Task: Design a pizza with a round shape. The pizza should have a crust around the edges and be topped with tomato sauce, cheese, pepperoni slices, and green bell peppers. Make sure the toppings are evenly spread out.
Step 590:
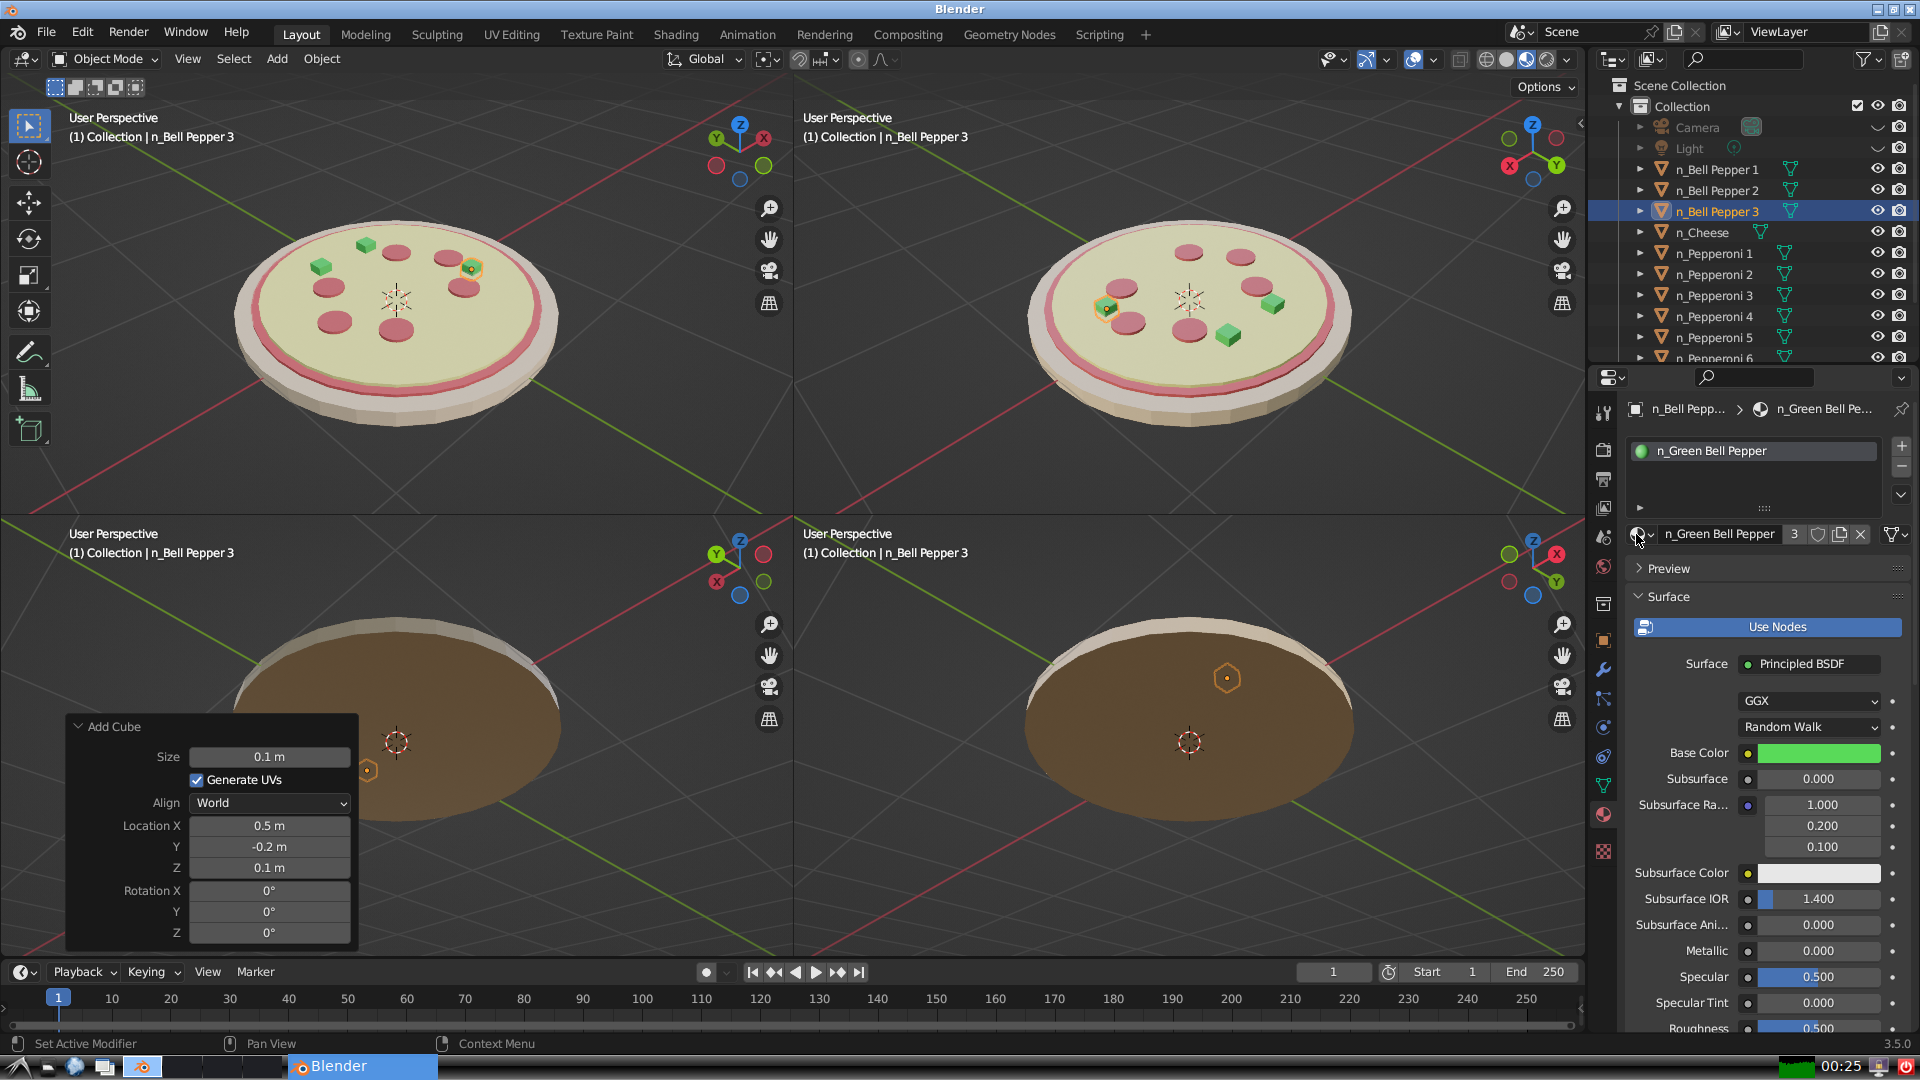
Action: {"mouse_move": [278, 58]}